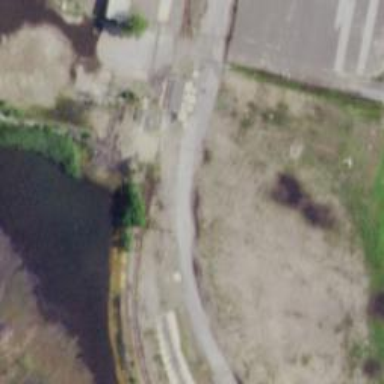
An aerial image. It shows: Abandoned railway spur.